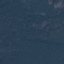
Land use / land cover: Forest